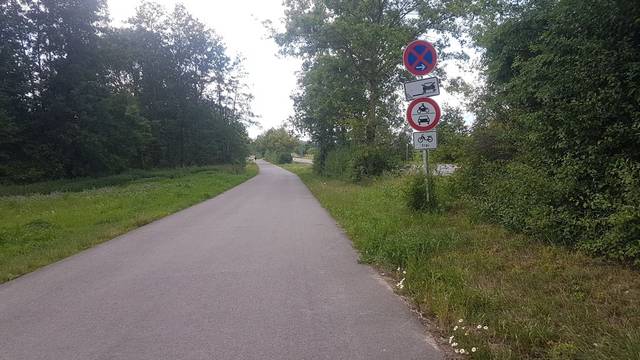
Region: Germany
Coordinates: 49.376, 10.212